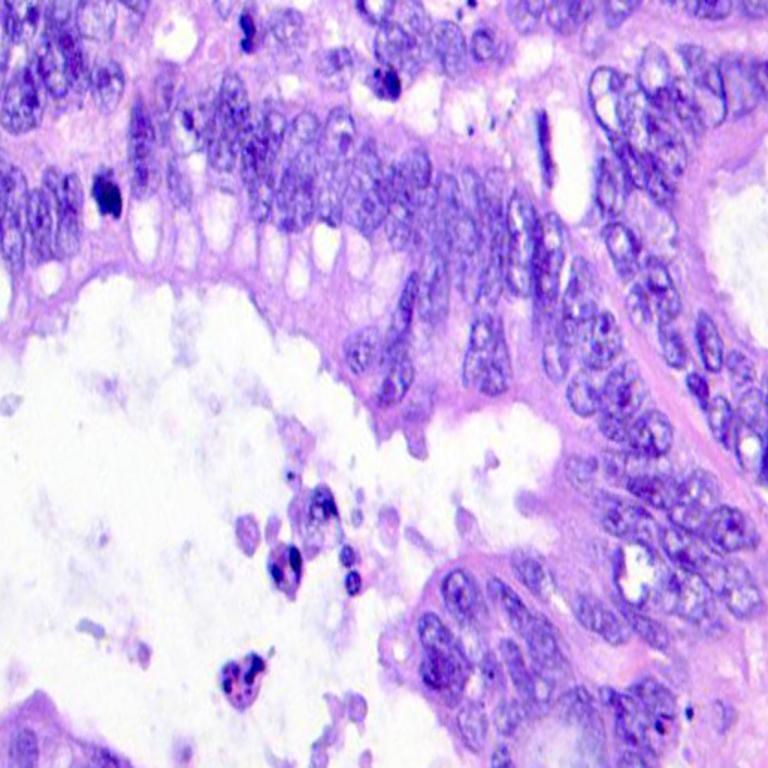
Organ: colon
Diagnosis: adenocarcinomas